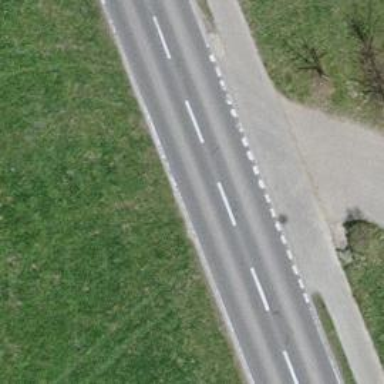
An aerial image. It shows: Secondary road with asphalt surface.